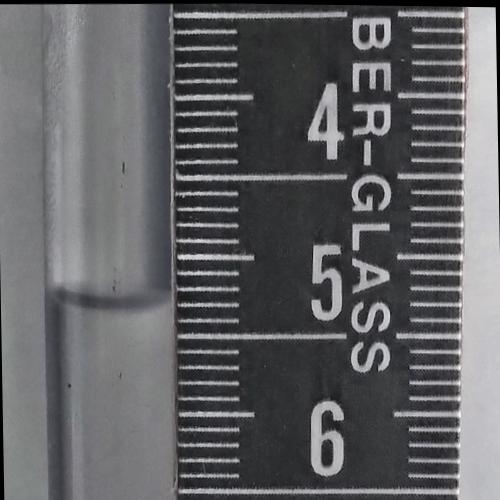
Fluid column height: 5.3 cm